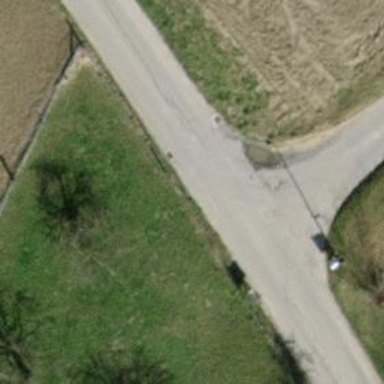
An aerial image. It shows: Unclassified road with asphalt surface.